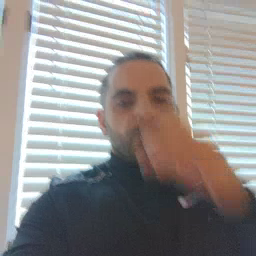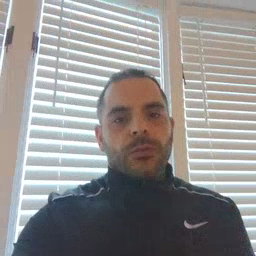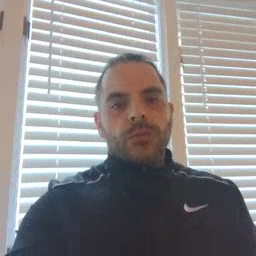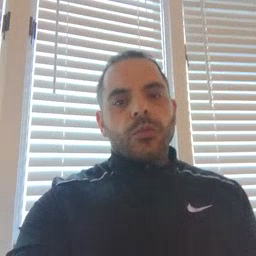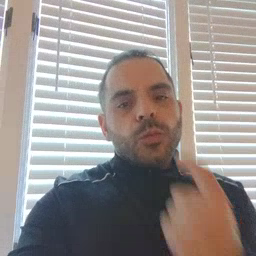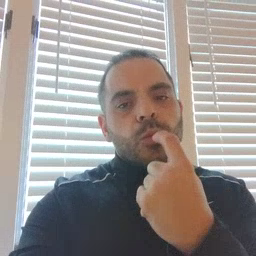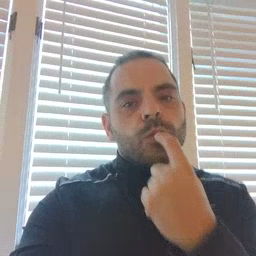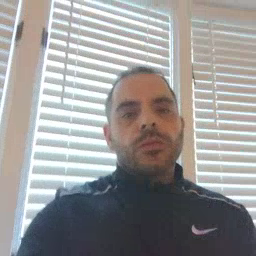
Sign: tooth